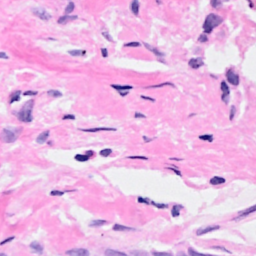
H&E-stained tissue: Breast